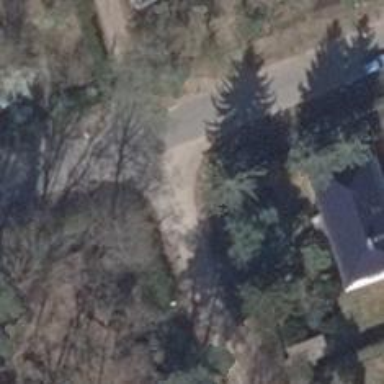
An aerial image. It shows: Residential road with asphalt surface. There is sidewalk alongside.